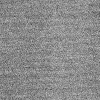
Atmospheric dust classification: dusty